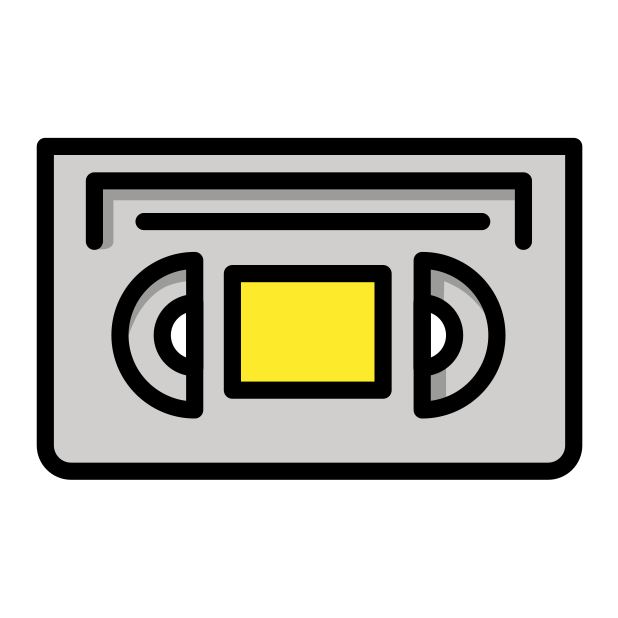
videocassette